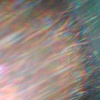
Label: sunburn